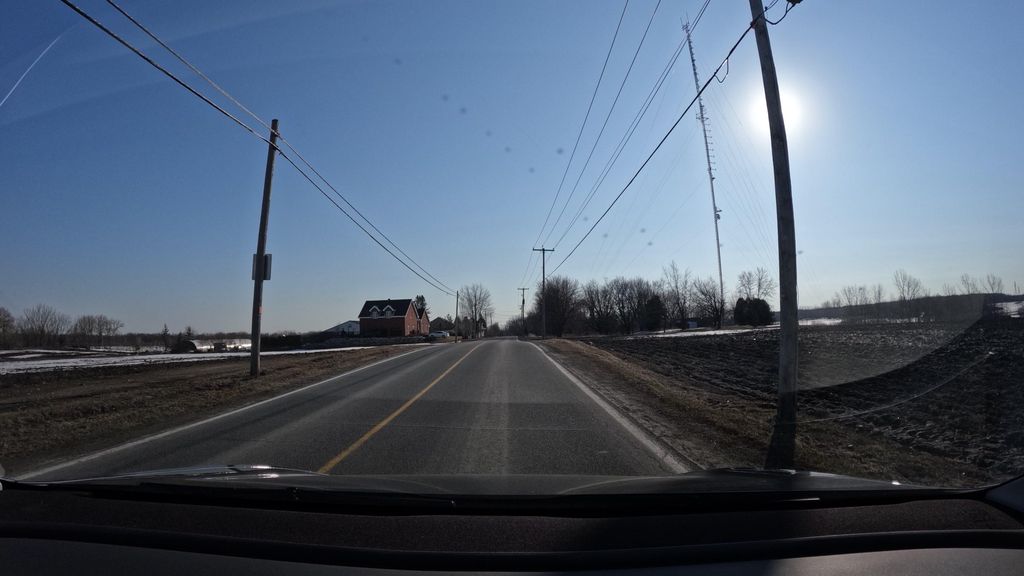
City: montreal